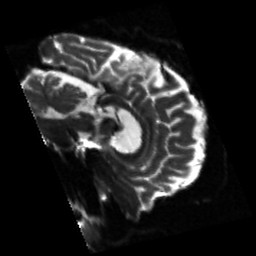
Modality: sbref
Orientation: sagittal
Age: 54
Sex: male
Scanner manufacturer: siemens
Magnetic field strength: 3 T
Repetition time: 5.25 s
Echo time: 0.08 s